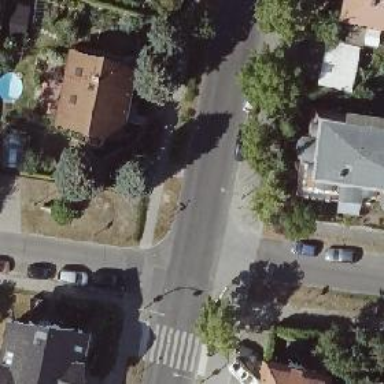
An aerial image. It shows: Unmarked road crossing.